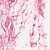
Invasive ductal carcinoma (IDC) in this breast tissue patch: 0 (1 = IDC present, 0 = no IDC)